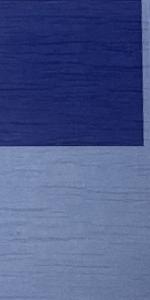
Label: Empty